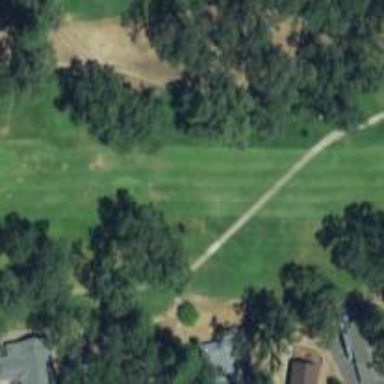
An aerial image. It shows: View of golf hole.